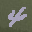
Label: 4